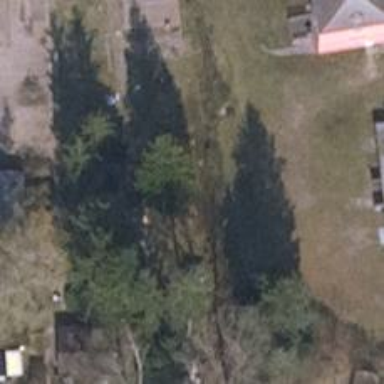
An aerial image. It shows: Single tag "natural: tree."